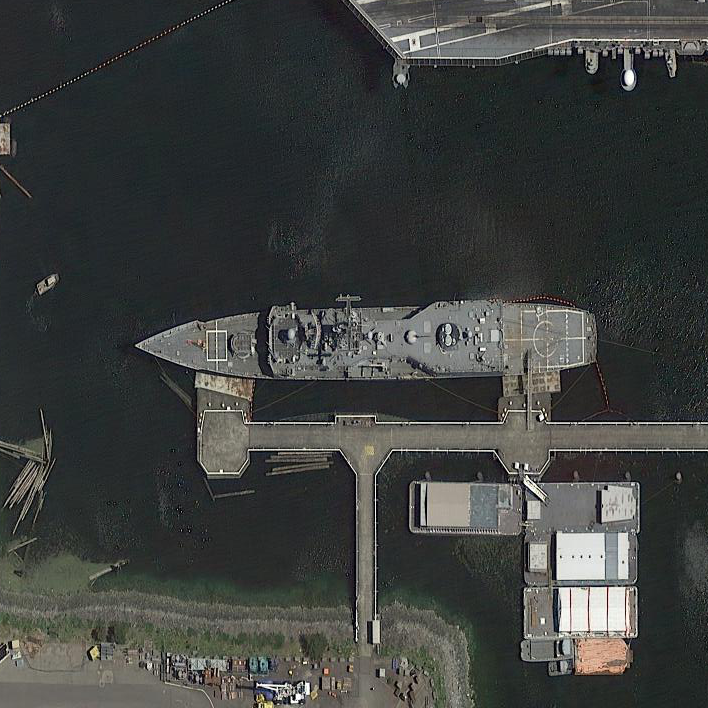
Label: cruiser